Question: I'm using CodeIgniter with the following code:
'''
$this->load->library('form_validation');
$this->form_validation->set_error_delimiters('<font color="red">', '</font>');
$this->load->helper('email');
$this->form_validation->set_rules('name', 'Member name', 'required|trim|max_length[31]');
$this->form_validation->set_rules('email', 'Email', 'required|valid_email|trim|max_length[50]');
$this->form_validation->set_rules('address', 'Mailing address', 'required|trim|max_length[41]');
# Additional fields here
if (!$this->form_validation->run()) {
# Go back to the form. This is not occuring.
}
else {
# This view is being loaded, but with an error on the page. Picture below.
$this->load->view('success_new', array('email' => set_value('email')));
}
'''
When the form is submitted, it is supposed to go back to the form if there was an error. The e-mail address I'm testing with is david@lemcoe.com, which is obviously valid. Why when I get to the success page, do I see the success message, plus "Invalid e-mail address?"
I have checked the view, checked the controller code, everything, and nowhere should it be outputting any errors if it passed validation. Is there a known issue with this 'valid_email()' validation technique? If so, what is the best e-mail validation RegEx to use in this situation.
Here is the success_new view. Nowhere in the view does it echo any errors.

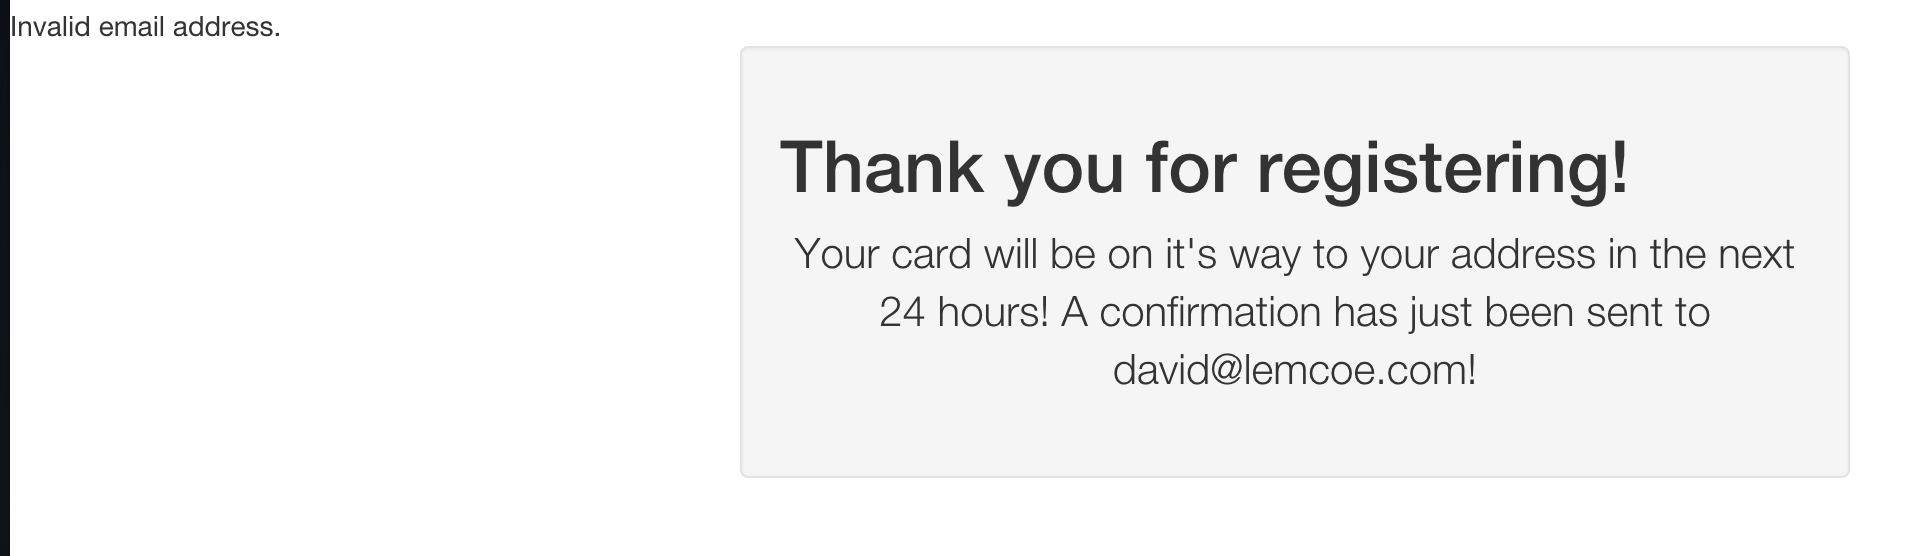
Answer: It's impossible to say where that validation message is coming from. With the code you've posted there's no sign of 'validation_errors()' which is IIRC what outputs the localised error messages to your view. It's been a number of years since I used CI. I would really need to see the full controller method and view code.
What I would say though is I remember big problems with the 'valid_email' rule in the form validation class. It failed on many valid e-mail address formats, one common one I remember was e-mail addresses with '+' in the local user part. I also frequently see e-mail addresses of >50 characters on our mail servers which you're killing off.
I would suggest using PHP's built-in <URL>'